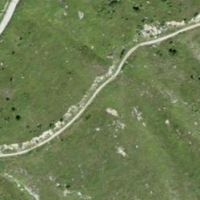
EUNIS habitat code: 26
Species observed at this site:
Gymnadenia rhellicani
Campanula barbata